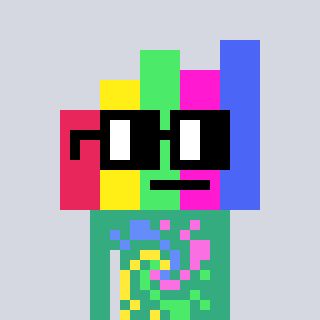
a pixel art character with square black glasses, a bar chart-shaped head and a teal-colored body on a cool background